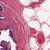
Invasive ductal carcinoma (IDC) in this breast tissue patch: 0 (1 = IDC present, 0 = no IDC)